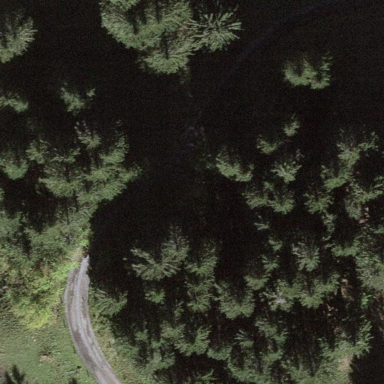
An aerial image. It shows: Forest area.